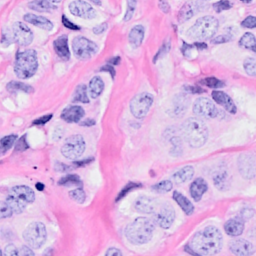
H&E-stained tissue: Breast